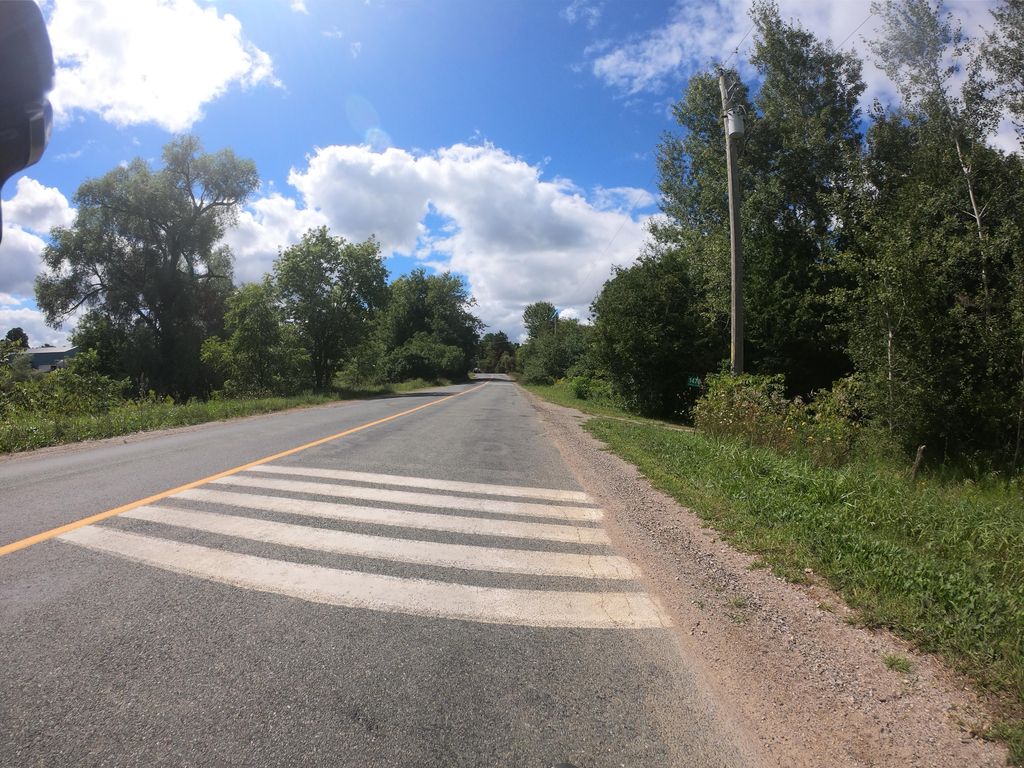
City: kitchener-waterloo